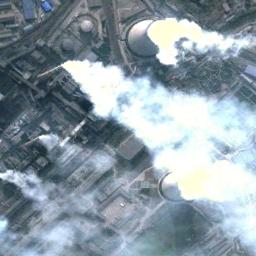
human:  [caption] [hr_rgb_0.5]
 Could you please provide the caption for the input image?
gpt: In the thermal power plant there are workshops and machinery, two cooling towers emit steam, and several chimneys emit smoke .

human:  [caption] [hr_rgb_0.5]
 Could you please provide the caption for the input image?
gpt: There are many buildings next to the thermal power station .

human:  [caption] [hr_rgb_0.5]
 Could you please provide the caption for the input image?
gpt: The thermal power station is next to some buildings and trees with white mist above .

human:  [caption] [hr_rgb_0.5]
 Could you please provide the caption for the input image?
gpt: There are four thermal power stations in the picture, divided into two groups .

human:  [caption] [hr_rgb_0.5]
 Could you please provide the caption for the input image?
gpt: There are many buildings and several chimneys on the thermal power station .